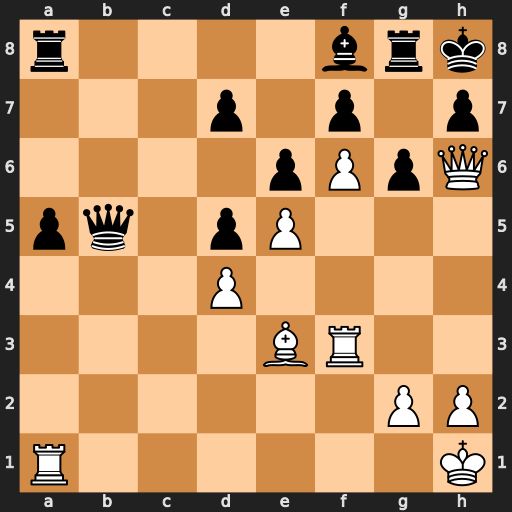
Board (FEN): r4brk/3p1p1p/4pPpQ/pq1pP3/3P4/4BR2/6PP/R6K
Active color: w
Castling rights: -
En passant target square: -
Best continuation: Qxh7+ Kxh7 Rh3+ Bh6 Rxh6#